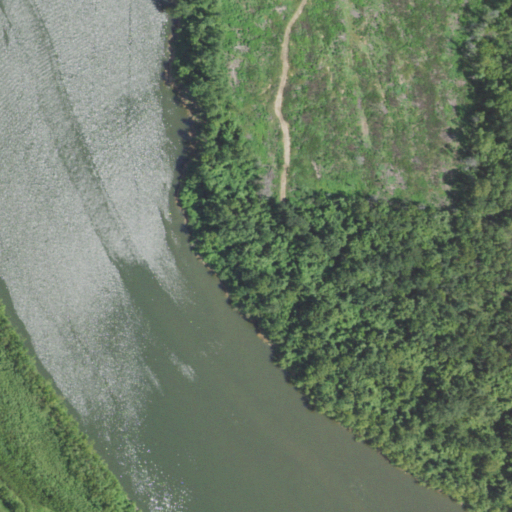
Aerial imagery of cape in Louisiana named Texas Point containing open water, mixed forest, evergreen forest, woody wetlands, deciduous forest, and grassland